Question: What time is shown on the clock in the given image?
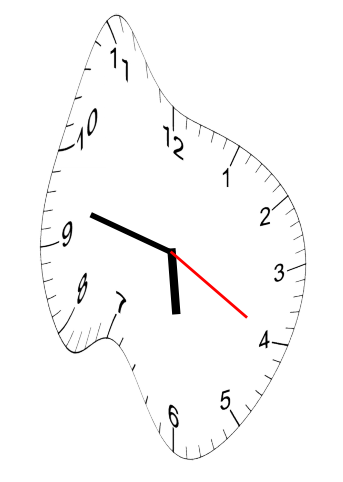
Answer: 05:47:20